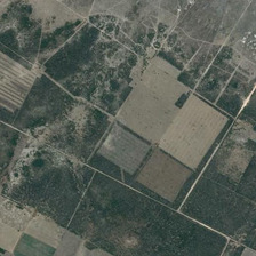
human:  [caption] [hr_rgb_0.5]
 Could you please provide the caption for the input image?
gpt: several pieces of agricultural land are close to different land on land.

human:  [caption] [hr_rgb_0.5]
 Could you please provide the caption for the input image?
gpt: Several fields are close to a few bare lands.

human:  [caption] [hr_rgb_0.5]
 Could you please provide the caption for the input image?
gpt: Several farmlands are close to several paddy fields.

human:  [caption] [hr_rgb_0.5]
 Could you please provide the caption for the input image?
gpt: Fields near bare areas

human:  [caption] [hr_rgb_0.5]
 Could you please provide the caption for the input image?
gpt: Several plots of agricultural land are close to several arable lands.